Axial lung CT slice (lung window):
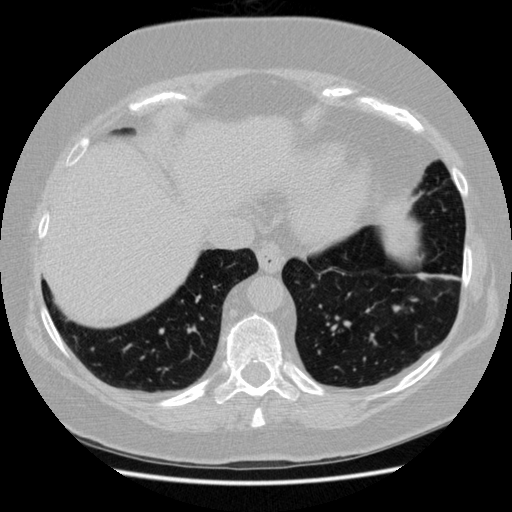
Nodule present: no